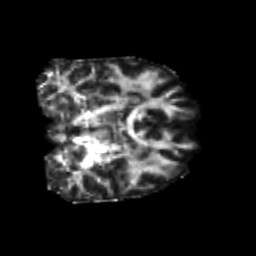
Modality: FA
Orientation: coronal
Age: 22
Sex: female
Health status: healthy
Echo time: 0.074 s